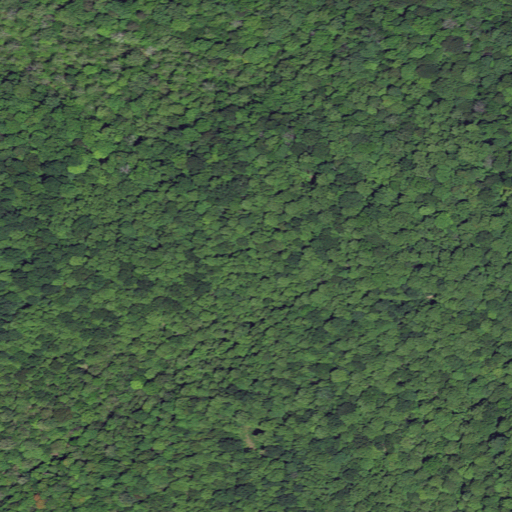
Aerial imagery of ridge(s) in Kentucky named Wells Ridge containing deciduous forest and mixed forest